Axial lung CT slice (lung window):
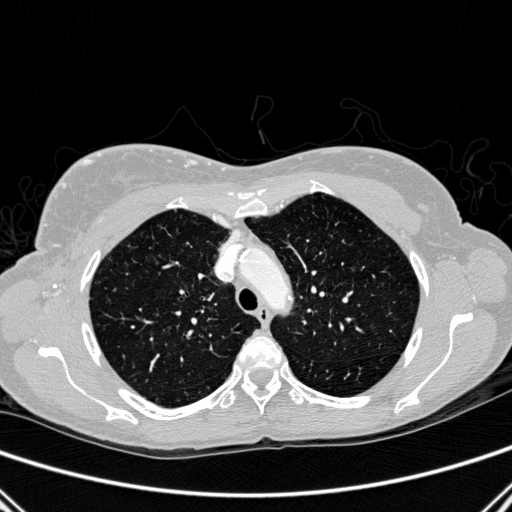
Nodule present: no